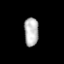
Tissue: prostate
Cell type: T cells
Senescence score: 0.3312
Nuclear area (px): 402
Mean DAPI intensity: 181.993